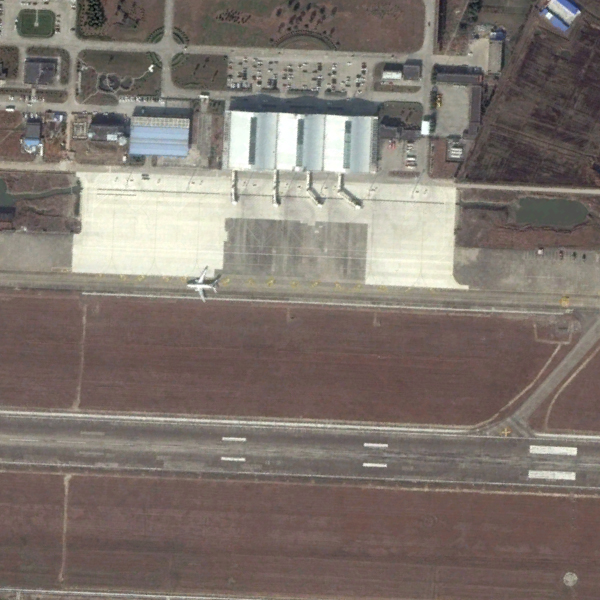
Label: Airport